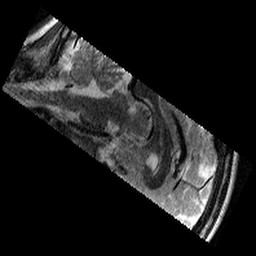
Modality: T2w
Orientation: sagittal
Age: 9
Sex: female
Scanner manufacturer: siemens
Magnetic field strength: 3 T
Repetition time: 9.23 s
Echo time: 0.067 s